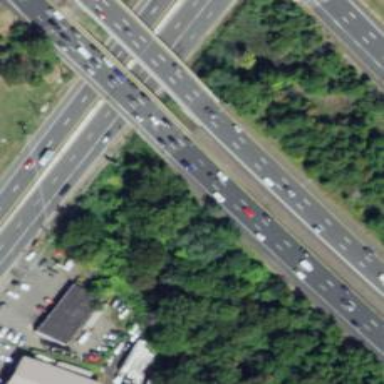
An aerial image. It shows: Motorway bridge crossing urban freeway/expressway.